Question:
So, the thing is i re-check the code 3 times, i ask for help through several ways and i can't find the reason why that space exist, the problem is it musn't be there, here is the code of the three files implicated in the case
This is the 1/3, index.html
'''
<!doctype html>
<html lang="es">
<head>
<meta charset="UTF-8">
<title>Clone Dinka</title>
<meta name="viewport" content="width=device-width, user-scalable=no, initial-scale=1.0, maximum-scale=1.0, minimum-scale=1.0">
<link rel="stylesheet" type="text/css" href="style.css">
<link rel="stylesheet" type="text/css" href="css/reset.css">
<link rel="stylesheet" type="text/css" href="css/responsive.css">
<link href='http://fonts.googleapis.com/css?family=Chelsea+Market' rel='stylesheet' type='text/css'>
<script src="http://code.jquery.com/jquery-latest.min.js"></script>
<script src="js/jqwdinka.js"></script>
</head>
<body>
<div class="mullet"></div>
<header>
<div id="BigSist"><img id="hermana" src="imago/upper_logo.png"/> <p class="white">tel</p><p class="black">(+56 9) 65637350</p></div>
<img id="logoc" src="imago/logo.png"/></img>
<nav>
<div class="container">
<p class="white" id="Tralala">DESPACHO DIRECTO A TU PUERTA</p>
<span>Haz tu pedido / Cotiza</span>
</div>
<ul id="cont">
<li id="than"><a href="main">INICIO</a></li>
<li class="menuHead"><a href="#">PRODUCTOS</a>
<ul id="cont">
<li><a href="verduras">Verduras</a></li>
<li><a href="Frutas">Frutas</a></li>
<li><a href="MoteconHuesillo">Mote con Huesillo</a></li>
</ul>
</li>
<li><a href="ComoComprar">?COMO COMPRAR?</a></li>
<li><a href="Contacto">CONTACTO</a></li>
</ul>
</nav>
</header>
<!--"http://lorempixel.com/g/470/300"-->
<div id="content"></div>
</body>
</html>
'''
This is the 2/3, Style.css
'''
/*---Estilos Generales---*/
* {
margin:0px;
padding:0px;
clear:right;
}
body {
font-size:12pt;
font-family:arial;
position:Absolute;
}
a {
color:#bf2222;
text-decoration:none;
}
a:hover{
color:#bf2222;
text-decoration:none;
}
/*---Header---*/
header
{
margin-top:2px;
margin-bottom:10px;
width:100%;
height:9.5em;
position:relative;
border:15px 0 solid transparent;
font: bold 30px/1.1em "Chelsea Market";
position:relative;
}
.mullet
{
position: absolute;
top: 0;
left: 0;
height:18.10em;
width:100%;
background-color:#778d00;
opacity:0.25;
z-index:0;
}
#BigSist > p {
left:68.5%;
margin-top:6.5%;
display:inline-block;
position:relative;
bottom:1.4em;
font: bold 30px/1.1em "Chelsea Market";
}
.white {
color:#ffffff;
}
.black{
color:#380807;
}
header #hermana {
right:30%;
float:right;
display:inline-block;
position:relative;
}
header #logoc {
bottom:2.8em;
display:inline-block; /**/
position:relative;
}
/* header #logo p {
font-family:sans-serif, helvetica, arial;
font-size:4rem;
font-weight:100;
text-align:left;
color:#FFFFFF;
} */
header nav span:hover {
background-color: #A91B17;
-webkit-transition: background-color 0.4s ease 0s;
-moz-transition: background-color 0.4s ease 0s;
-o-transition: background-color 0.4s ease 0s;
-ms-transition: background-color 0.4s ease 0s;
transition: background-color 0.4s ease 0s;
}
header nav span {
text-align:center;
width:220px;
display:inline-block;
position:relative;
font-size:55%;
font-weight:400;
margin-bottom:10px;
right:8px;
color:#fff;
background-color:#778D00;
border: 1px hidden #000000;
border-radius:3px;
position: relative;
}
.container {
width:650px;
left:12.5%;s
position: relative;
}
#Tralala{
font-size:65%;
display:inline-block;
position:relative;
}
/*---Menu---*/
header nav {
height:65px;
width:65%;
float:right;
padding:10px 0px;
/* position:absolute;
background:#360480;*/
position:relative;
}
header nav ul {
height:45%;
position:relative;
margin:0 12.5% 10px;
padding:10px;
display:inline-block;
width:580px;
right:2em;
border-style: solid;
border-width: 6px 6px 5px 2px;
-moz-border-image: url(imago_tesla/BarraBordeMenuDespTreat.png) 6 6 5 2 stretch;
-webkit-border-image: url(imago_tesla/BarraBordeMenuDespTreat.png) 6 6 5 2 stretch;
-o-border-image: url(imago_tesla/BarraBordeMenuDespTreat.png) 6 6 5 2 stretch;
border-image: url(imago_tesla/BarraBordeMenuDespTreat.png) 6 6 5 2 fill stretch;
}
#than {
margin-left:0.70em;
}
header nav ul li {
list-style:none;
display:inline-block;
top:0.001em;
height:100%;
margin-right:1em;
padding:0;
position:relative;
}
header nav ul li a {
font-family:sans-serif, helvetica, arial;
font-weight:450;
font-size:1rem;
color:#000;
position:relative;
padding:0;
margin: auto 0;
}
header nav ul li ul{
background-color:#fff;
overflow:show;
width:150px;
height:80px;
}
header nav ul li ul li{
position:relative;
padding:0;
margin: auto 0;
height:17px;
width:150px;
text-align:center;
}
header nav ul li ul li a{
position:relative;
padding:0;
margin: auto 0;
display:block;
bottom:15px;
font-weight:900;
}
.menuHead ul {
-webkit-transition:1s ease-in-out;
-moz-transition:1s ease-in-out;
-ms-transition:1s ease-in-out;
-o-transition:1s ease-in-out;
transition:1s ease-in-out;
border:1px solid #EEEEEE;
left:2em;
opacity:0;
position:absolute;
z-index:12;
top:1em;
transition:1s ease-in-out;
visibility:hidden;
}
.menuHead:hover > ul, .menuSub1:hover > ul {
opacity:1;
visibility:visible;
}
/*-----MAIN-----*/
#main {
width:99.5%;
margin:auto;
left:50em;
overflow:hidden;
}
/*Slideshow*/
#main #slideshow {
width:100%;
float:left;
overflow:hidden;
margin-bottom:20px;
height:45em;
position:relative;
}
#main #slideshow .thumb {
width:75%;
height:100%;
float:left;
position:relative;
}
#main #slideshow article {
float:left;
font-family:arial, helvetica, sans-serif;
font-size:1rem;
text-align:justify;
width:25%;
color:#FF00FF;
background-color:rgb(119, 141, 0);
color:#fff;
overflow:hidden;
height:100%;
position:relative;
}
#main #slideshow article p{
margin-left:1%;
width:98%;
position:relative;
}
#main #slideshow article h2 {
font-weight:300em;
text-align:left;
font: bold 30px/1.1em "Chelsea Market";
}
#main #slideshow article h2 a {
color:#fff;
text-decoration:none;
margin-left:1%;
width:98%;
}
#main #slideshow article .date {
font-family:sans-serif, helvetica, arial;
font-size:.8rem;
font-weight:500em;
margin-bottom:10px;
color:#777777;
}
#main #slideshow .slidesjs-pagination li {
background:#fff;
width:20px;
height:20px;
margin-right:10px;
display:inline-block;
}
#main #slideshow .slidesjs-pagination li a {
width:20px;
height:20px;
display:block;
font-size:0pt;
}
#main #slideshow .slidesjs-pagination li .active {
background:#333333;
}
'''
And this is the 3/3 jqwdinka.js
'''
$(document).ready(function(){
//initial
$('#content').load('main.php');
$('body').load().css('background-image', 'url(' + 'imago_tesla/fondo0.jpg' + ')');
//handle menu clicks
$('ul#cont li a').click(function(e) {
e.preventDefault()
var page = $(this).attr('href');
$('#content').load(page + '.php');
var pageImages = {
'main': 'imago_tesla/fondo0.jpg',
'verduras': 'imago_tesla/fondo4.jpg',
'Frutas': 'imago_tesla/fondo4.jpg',
'MoteconHuesillo': 'imago_tesla/fondo4.jpg',
'ComoComprar': 'imago_tesla/fondo2.jpg',
'Contacto': 'imago_tesla/fondo.jpg'
}
$('body').css('background-image', 'url(' + pageImages[page] + ')');
});
});
'''
That would be
Any comment, suggestion, Question for improve the question or any kind of answer that can be directly or indirectly helpfull would be much apreciated
Thanks in advance
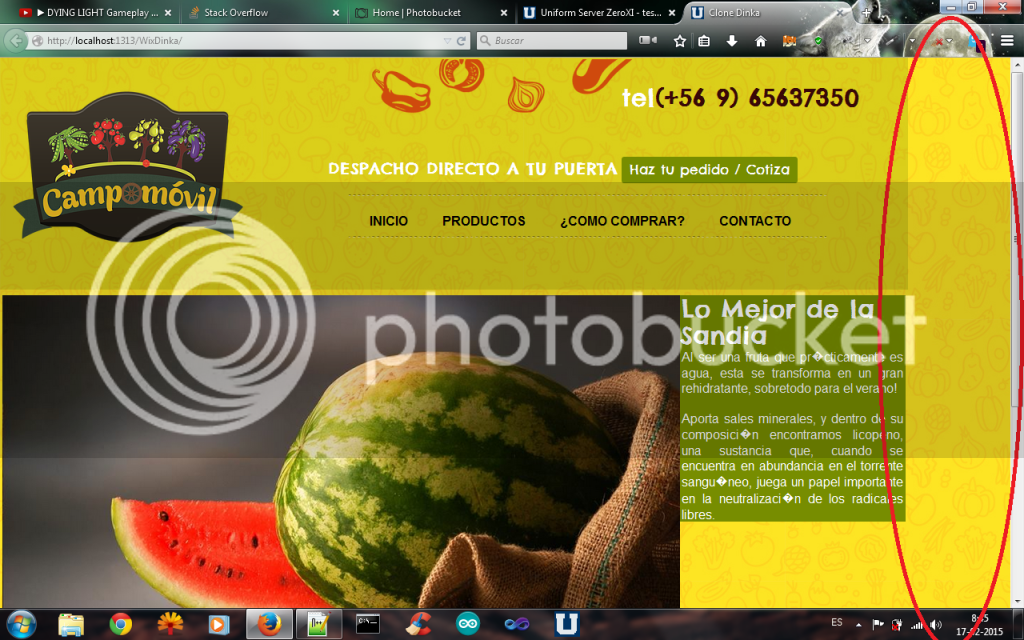
Answer: Remove the 'position:Absolute;' applied on the body in your CSS.
It is removing the whole page from the normal flow.